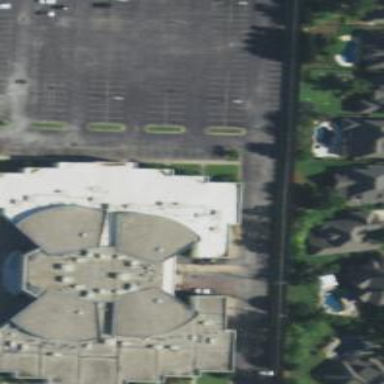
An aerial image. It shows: Commercial building hosting cinema.